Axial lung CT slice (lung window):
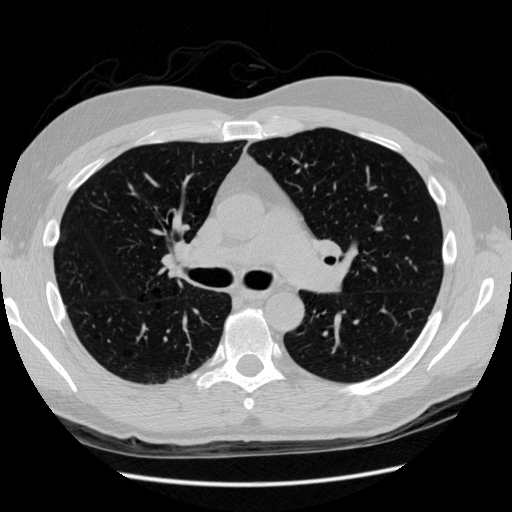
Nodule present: no